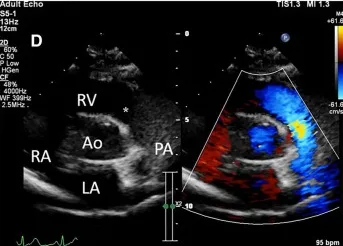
Still-frame images of the mitral and pulmonary valves on TTE (D,H) The pulmonary valve as visualized on the parasternal short-axis and mid-esophageal right ventricle inflow-outflow view was unremarkable (asterisk). Annotations: LA, left atrium; LV, left ventricle; RA, right atrium; RV, right ventricle; Ao, Aorta; PA, pulmonary artery.
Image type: radiology (ultrasound)